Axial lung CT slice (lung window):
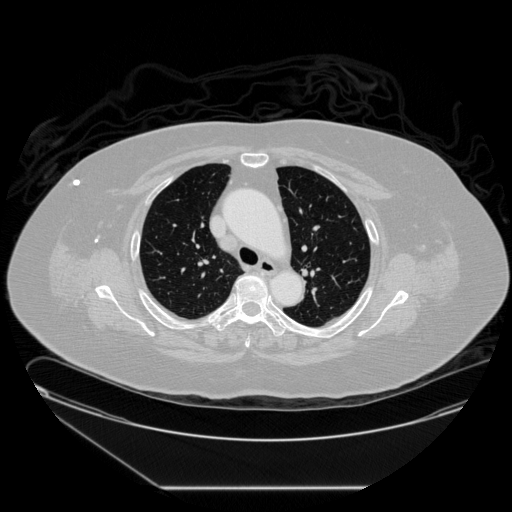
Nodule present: no